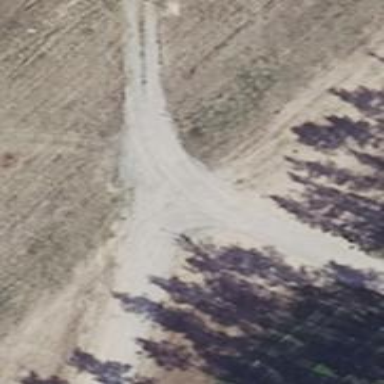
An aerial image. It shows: Dirt track road with grade 4 tracktype.